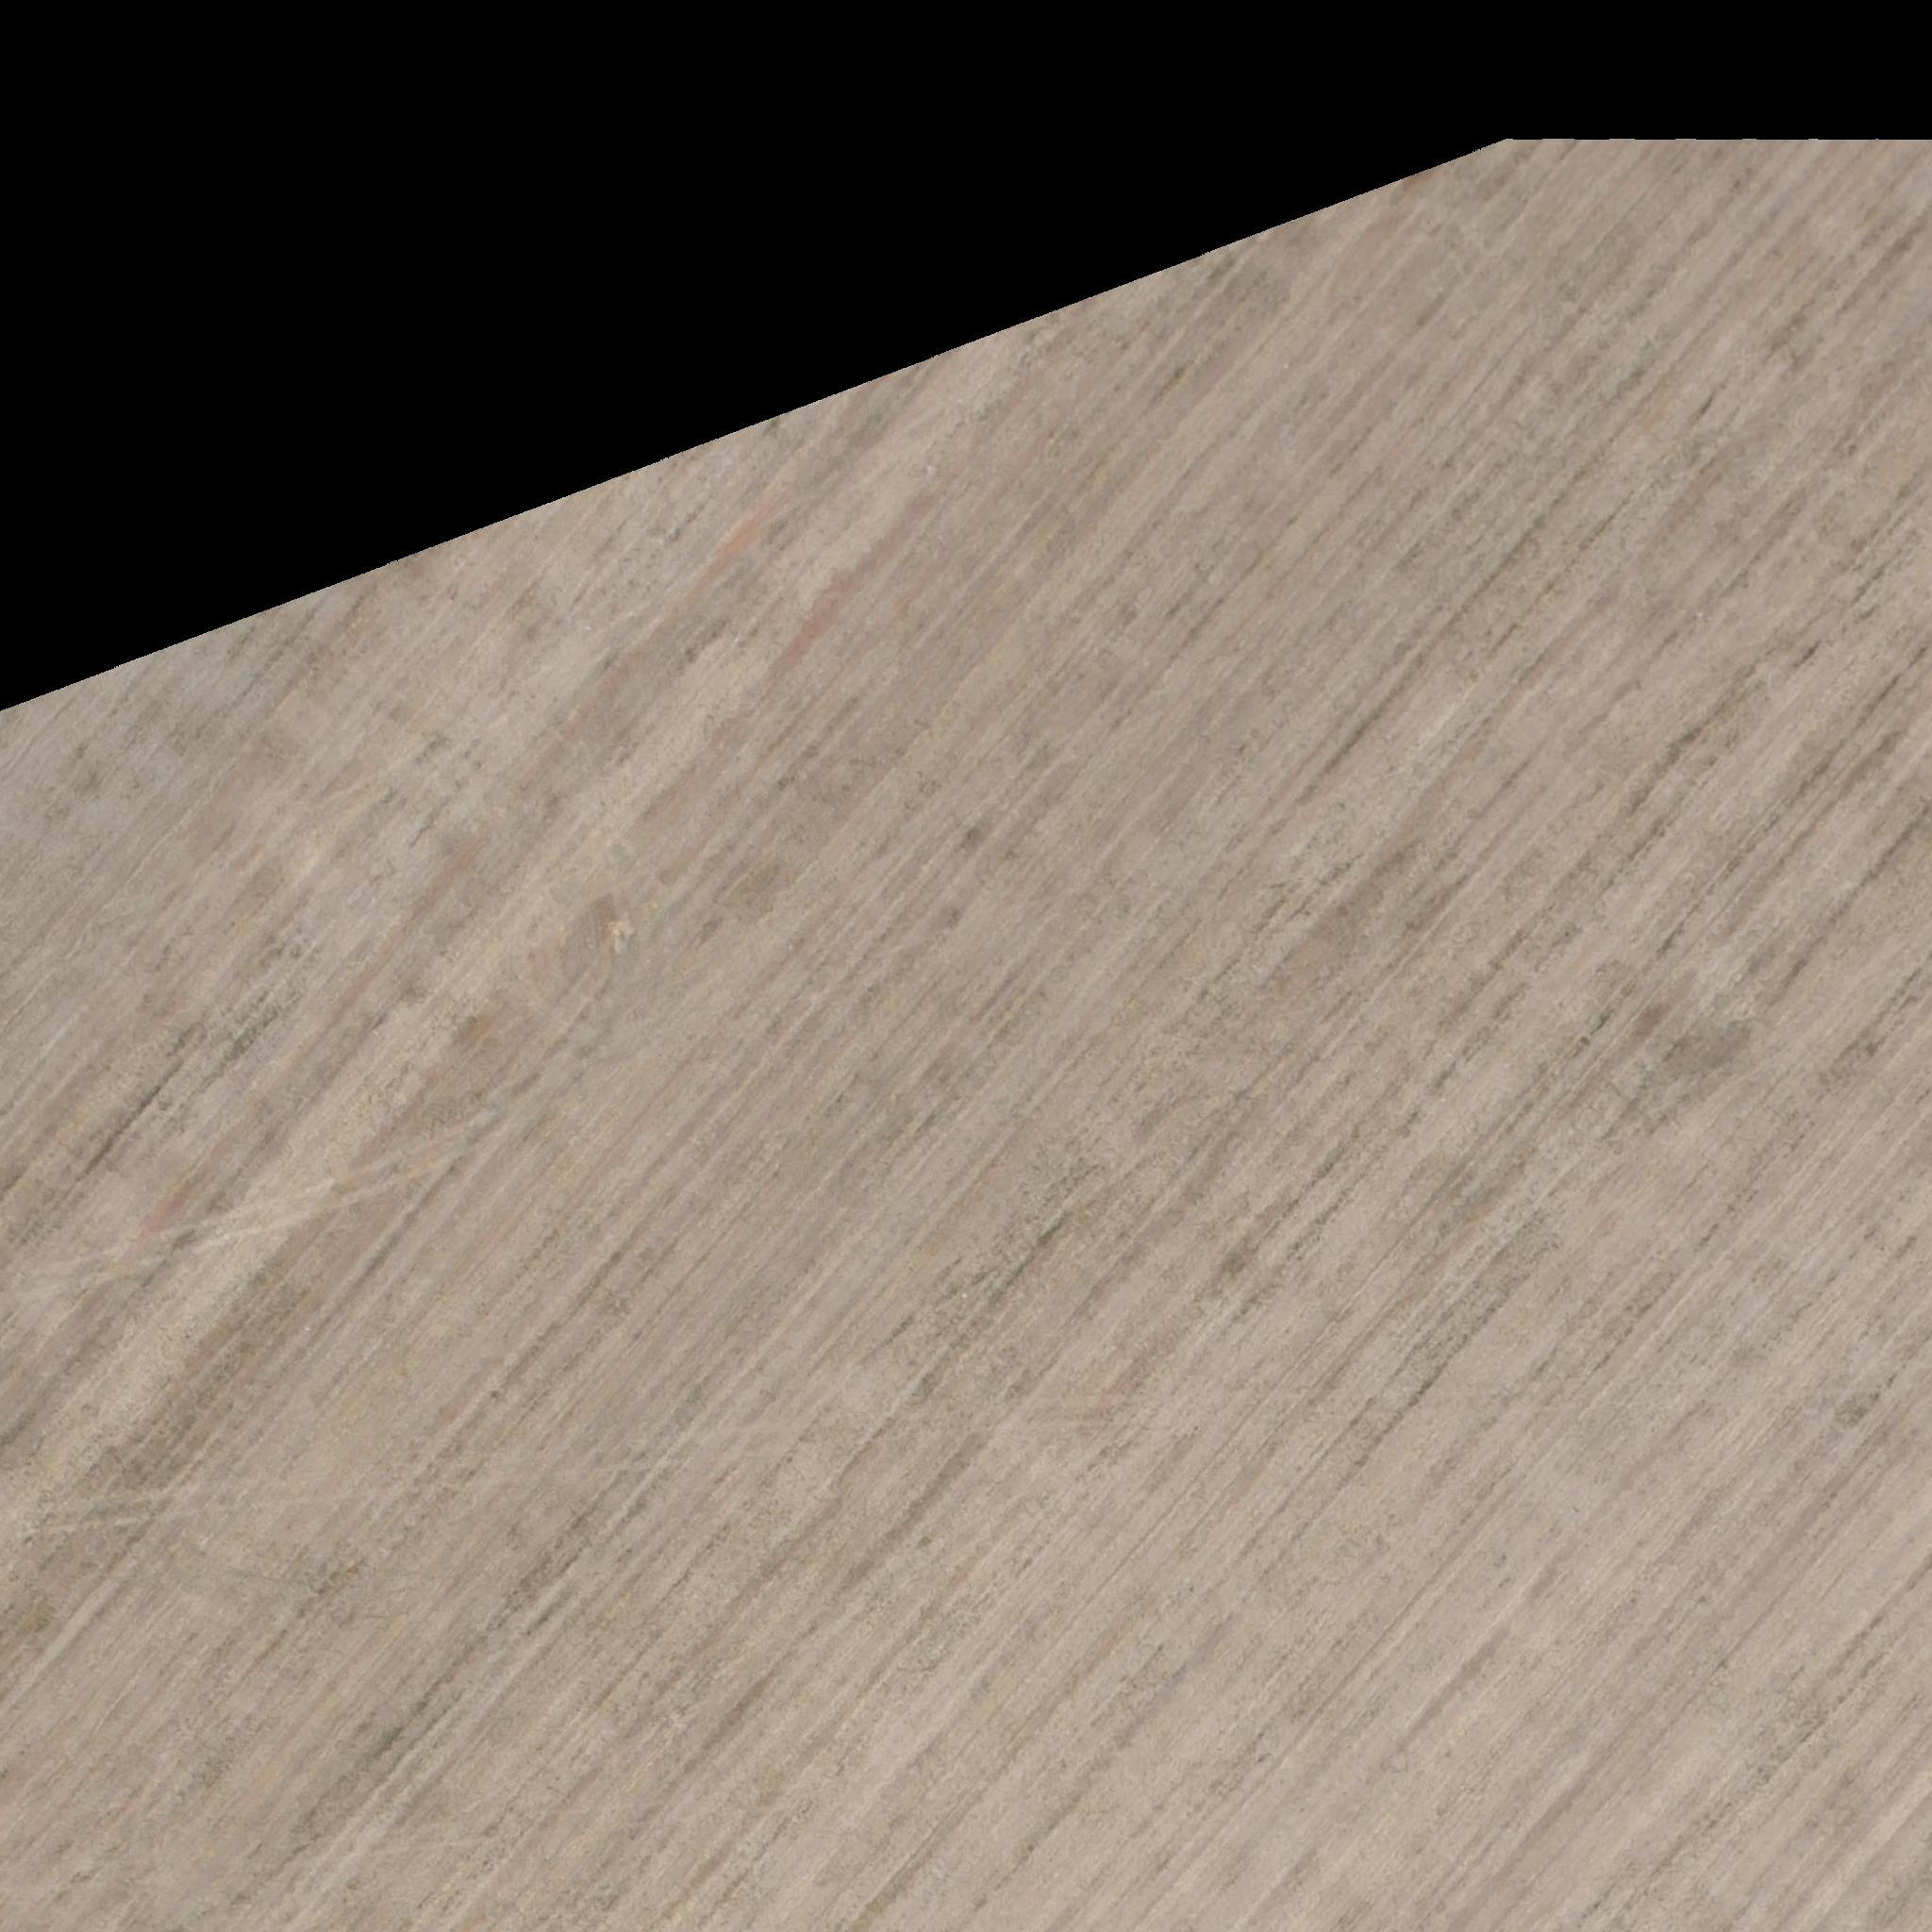
Biome: Cerrado